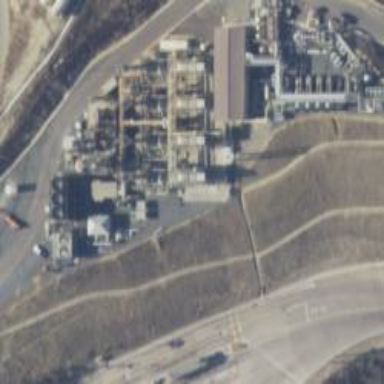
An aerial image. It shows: Gas turbine power generator.